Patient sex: M
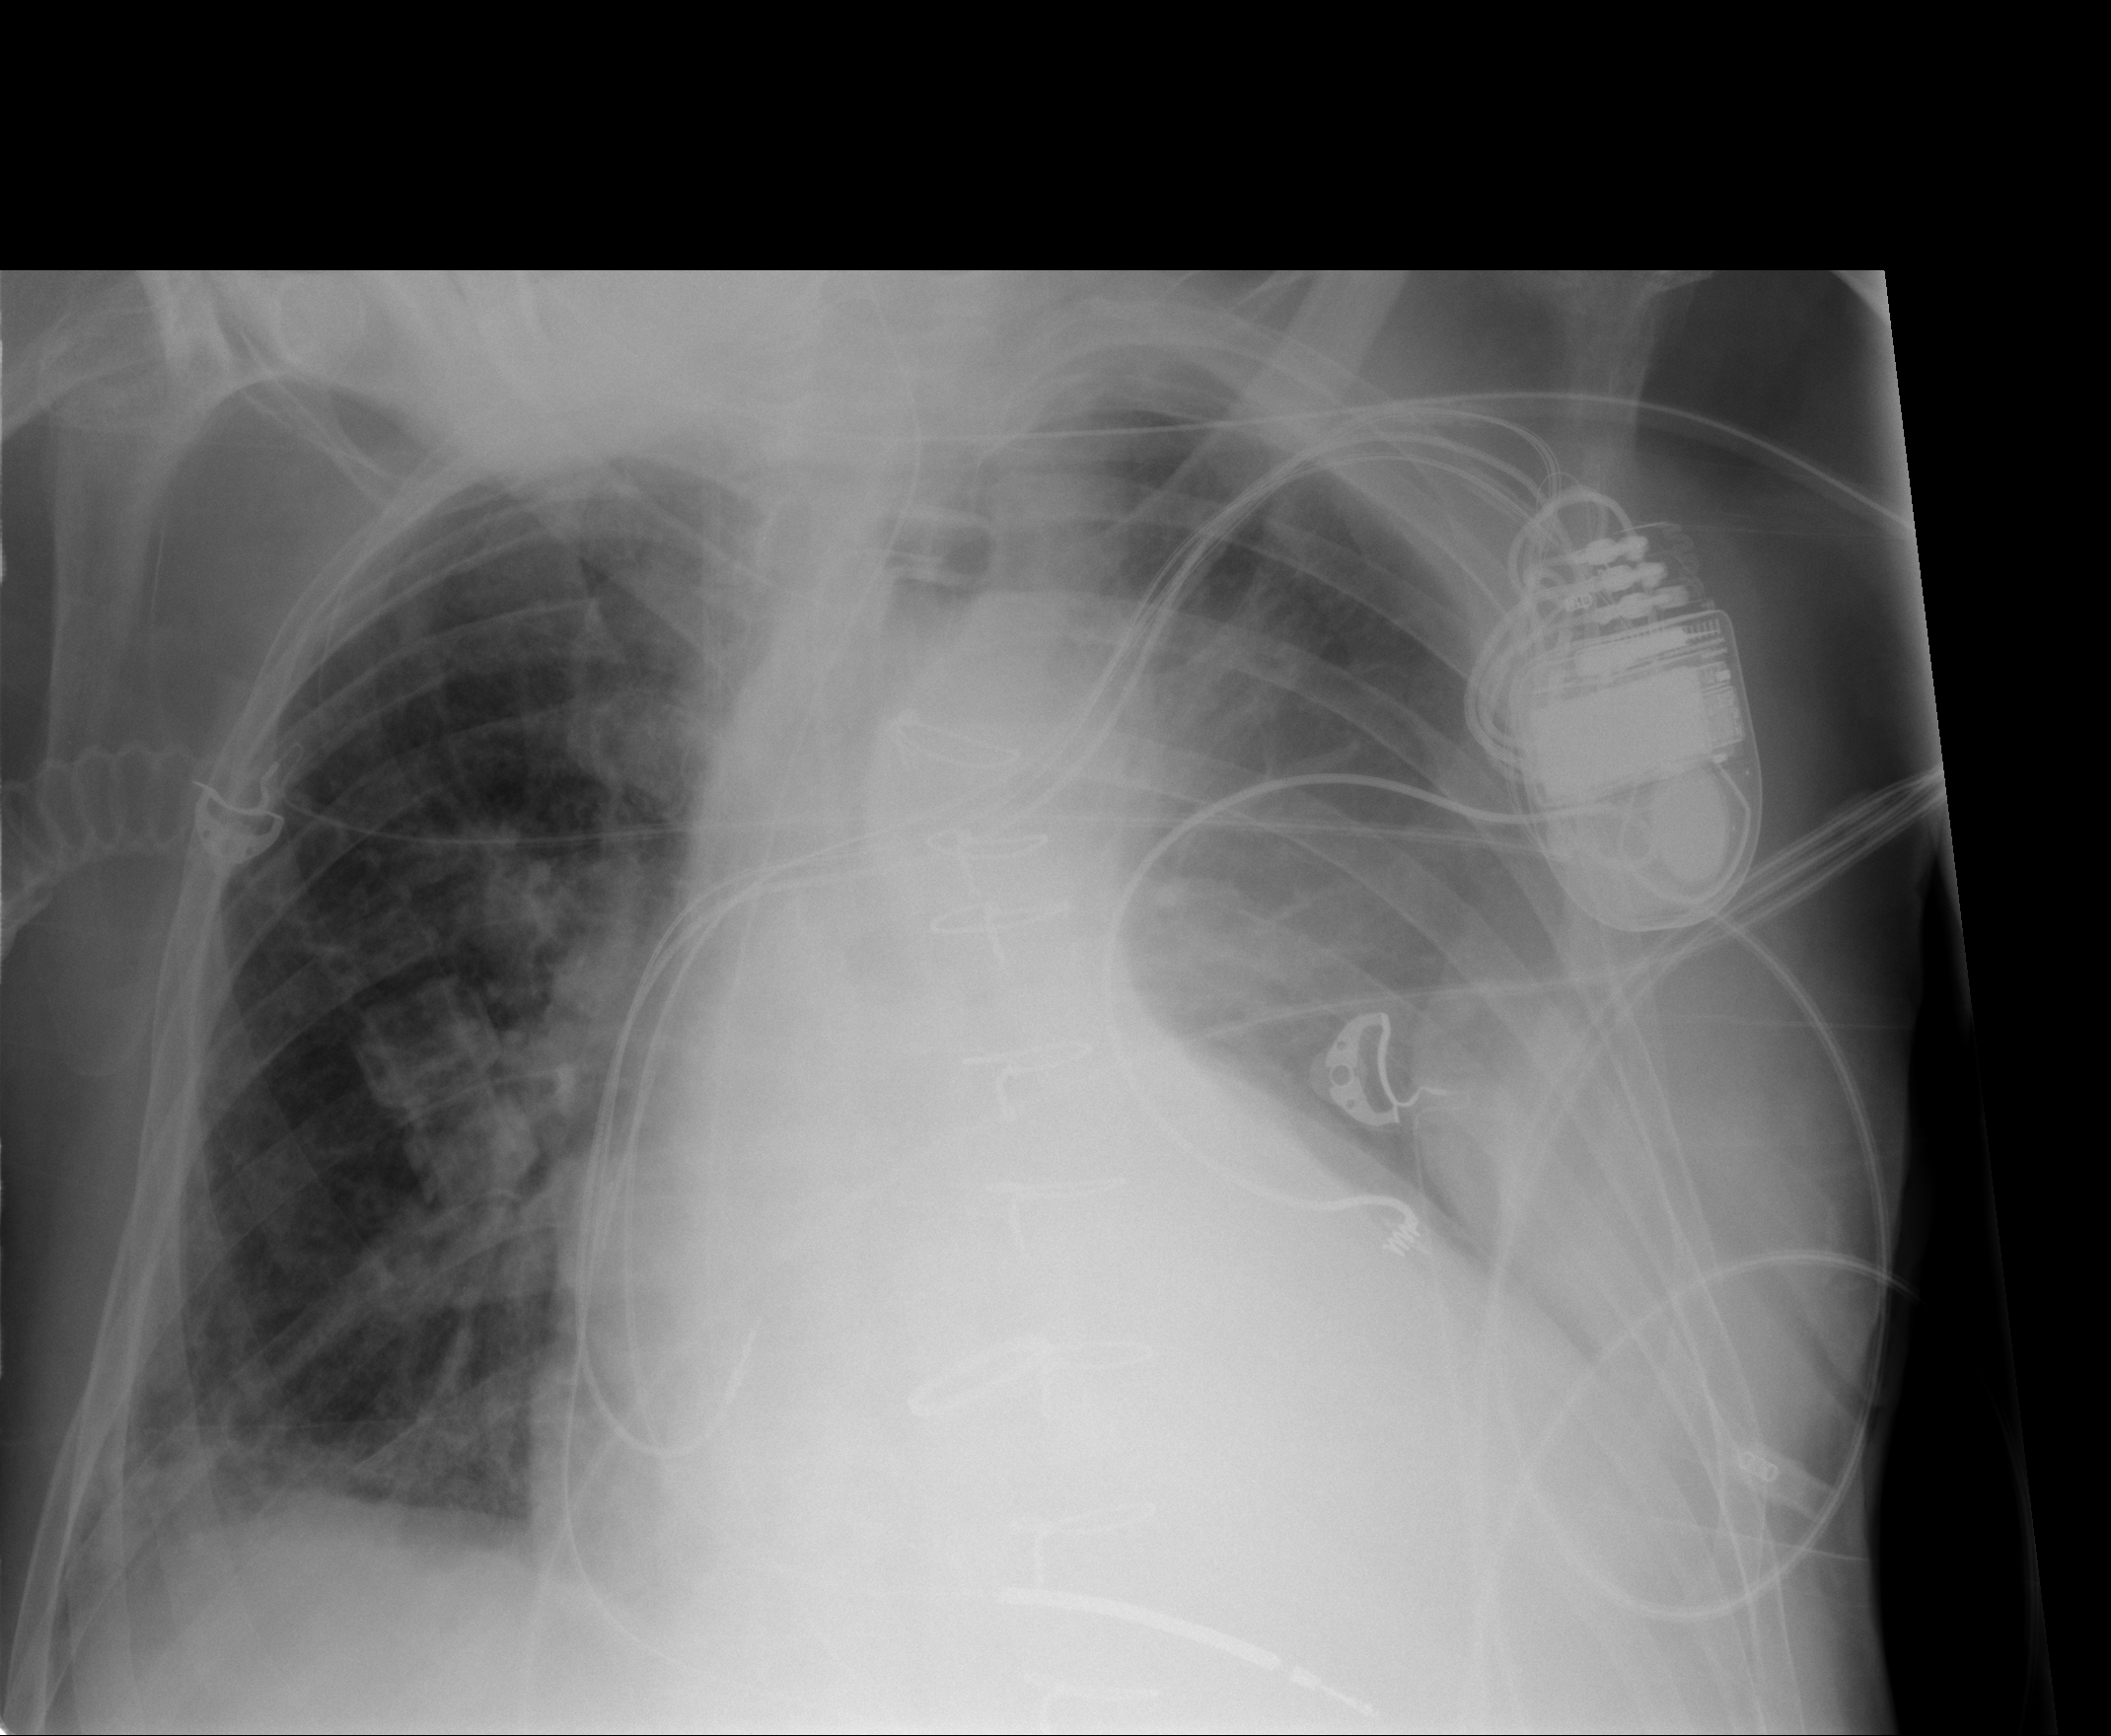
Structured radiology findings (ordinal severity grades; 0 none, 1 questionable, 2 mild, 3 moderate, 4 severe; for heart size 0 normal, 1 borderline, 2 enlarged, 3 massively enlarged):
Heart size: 2
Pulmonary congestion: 2
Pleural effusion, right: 2
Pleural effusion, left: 3
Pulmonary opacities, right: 2
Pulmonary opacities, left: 0
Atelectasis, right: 2
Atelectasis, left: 3